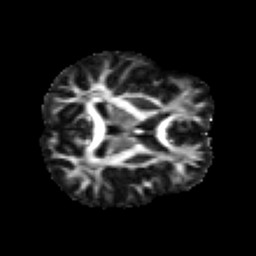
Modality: FA
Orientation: axial
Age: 33
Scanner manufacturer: siemens
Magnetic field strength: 3 T
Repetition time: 2.2 s
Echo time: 0.084 s